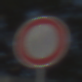
Verkehrszeichen: VerbotFahrzeugeAllerArt
Umgebung: Outdoor, Suburban
Tageszeit: Midday
Wetter: Clear
Licht: Natural
Jahreszeit: NotSpecified
Kontrast: HighContrast